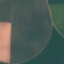
Land use / land cover: AnnualCrop